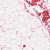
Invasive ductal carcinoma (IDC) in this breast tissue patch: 0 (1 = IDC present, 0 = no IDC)